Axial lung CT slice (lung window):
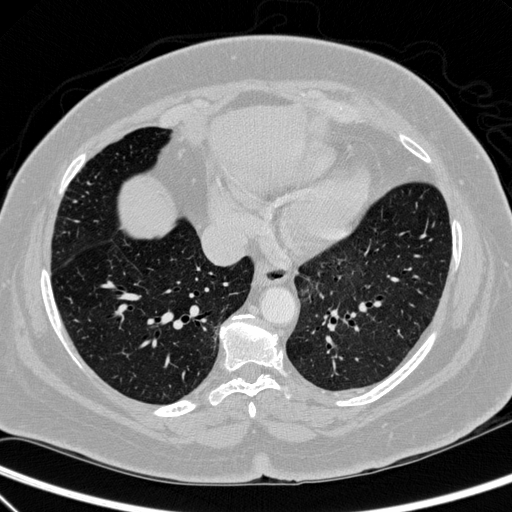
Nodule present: no